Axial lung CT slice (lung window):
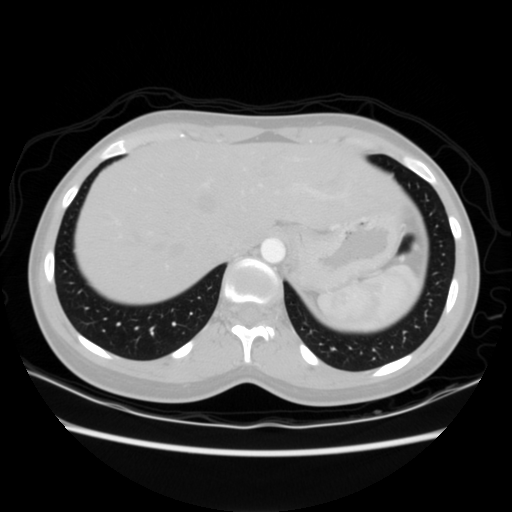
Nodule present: no